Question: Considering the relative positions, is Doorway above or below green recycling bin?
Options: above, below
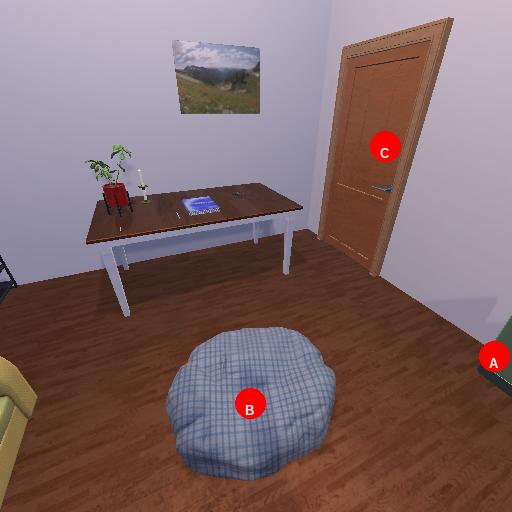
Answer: above